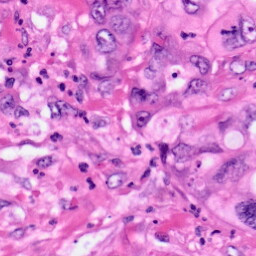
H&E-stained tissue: Pancreatic